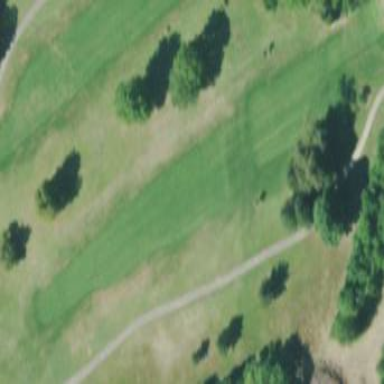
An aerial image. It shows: Golf tee on grassy land.